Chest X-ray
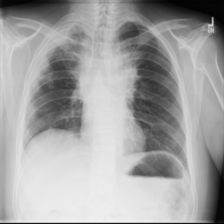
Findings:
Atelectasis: negative
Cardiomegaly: negative
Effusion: negative
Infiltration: negative
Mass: negative
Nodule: negative
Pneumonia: negative
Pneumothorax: negative
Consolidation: negative
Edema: negative
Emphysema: negative
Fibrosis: positive
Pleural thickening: negative
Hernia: negative